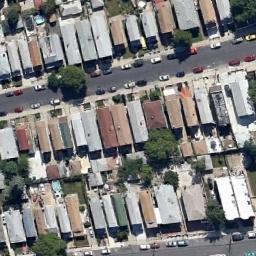
Label: residential